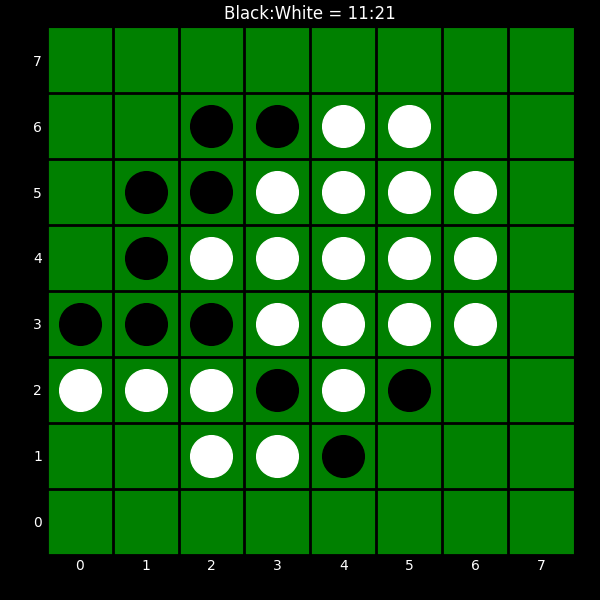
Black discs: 11
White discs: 21